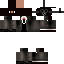
A male human skin with dark skin, wearing brown bald dressed in a blue suit and black pants, featuring a closed mouth.